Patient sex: M
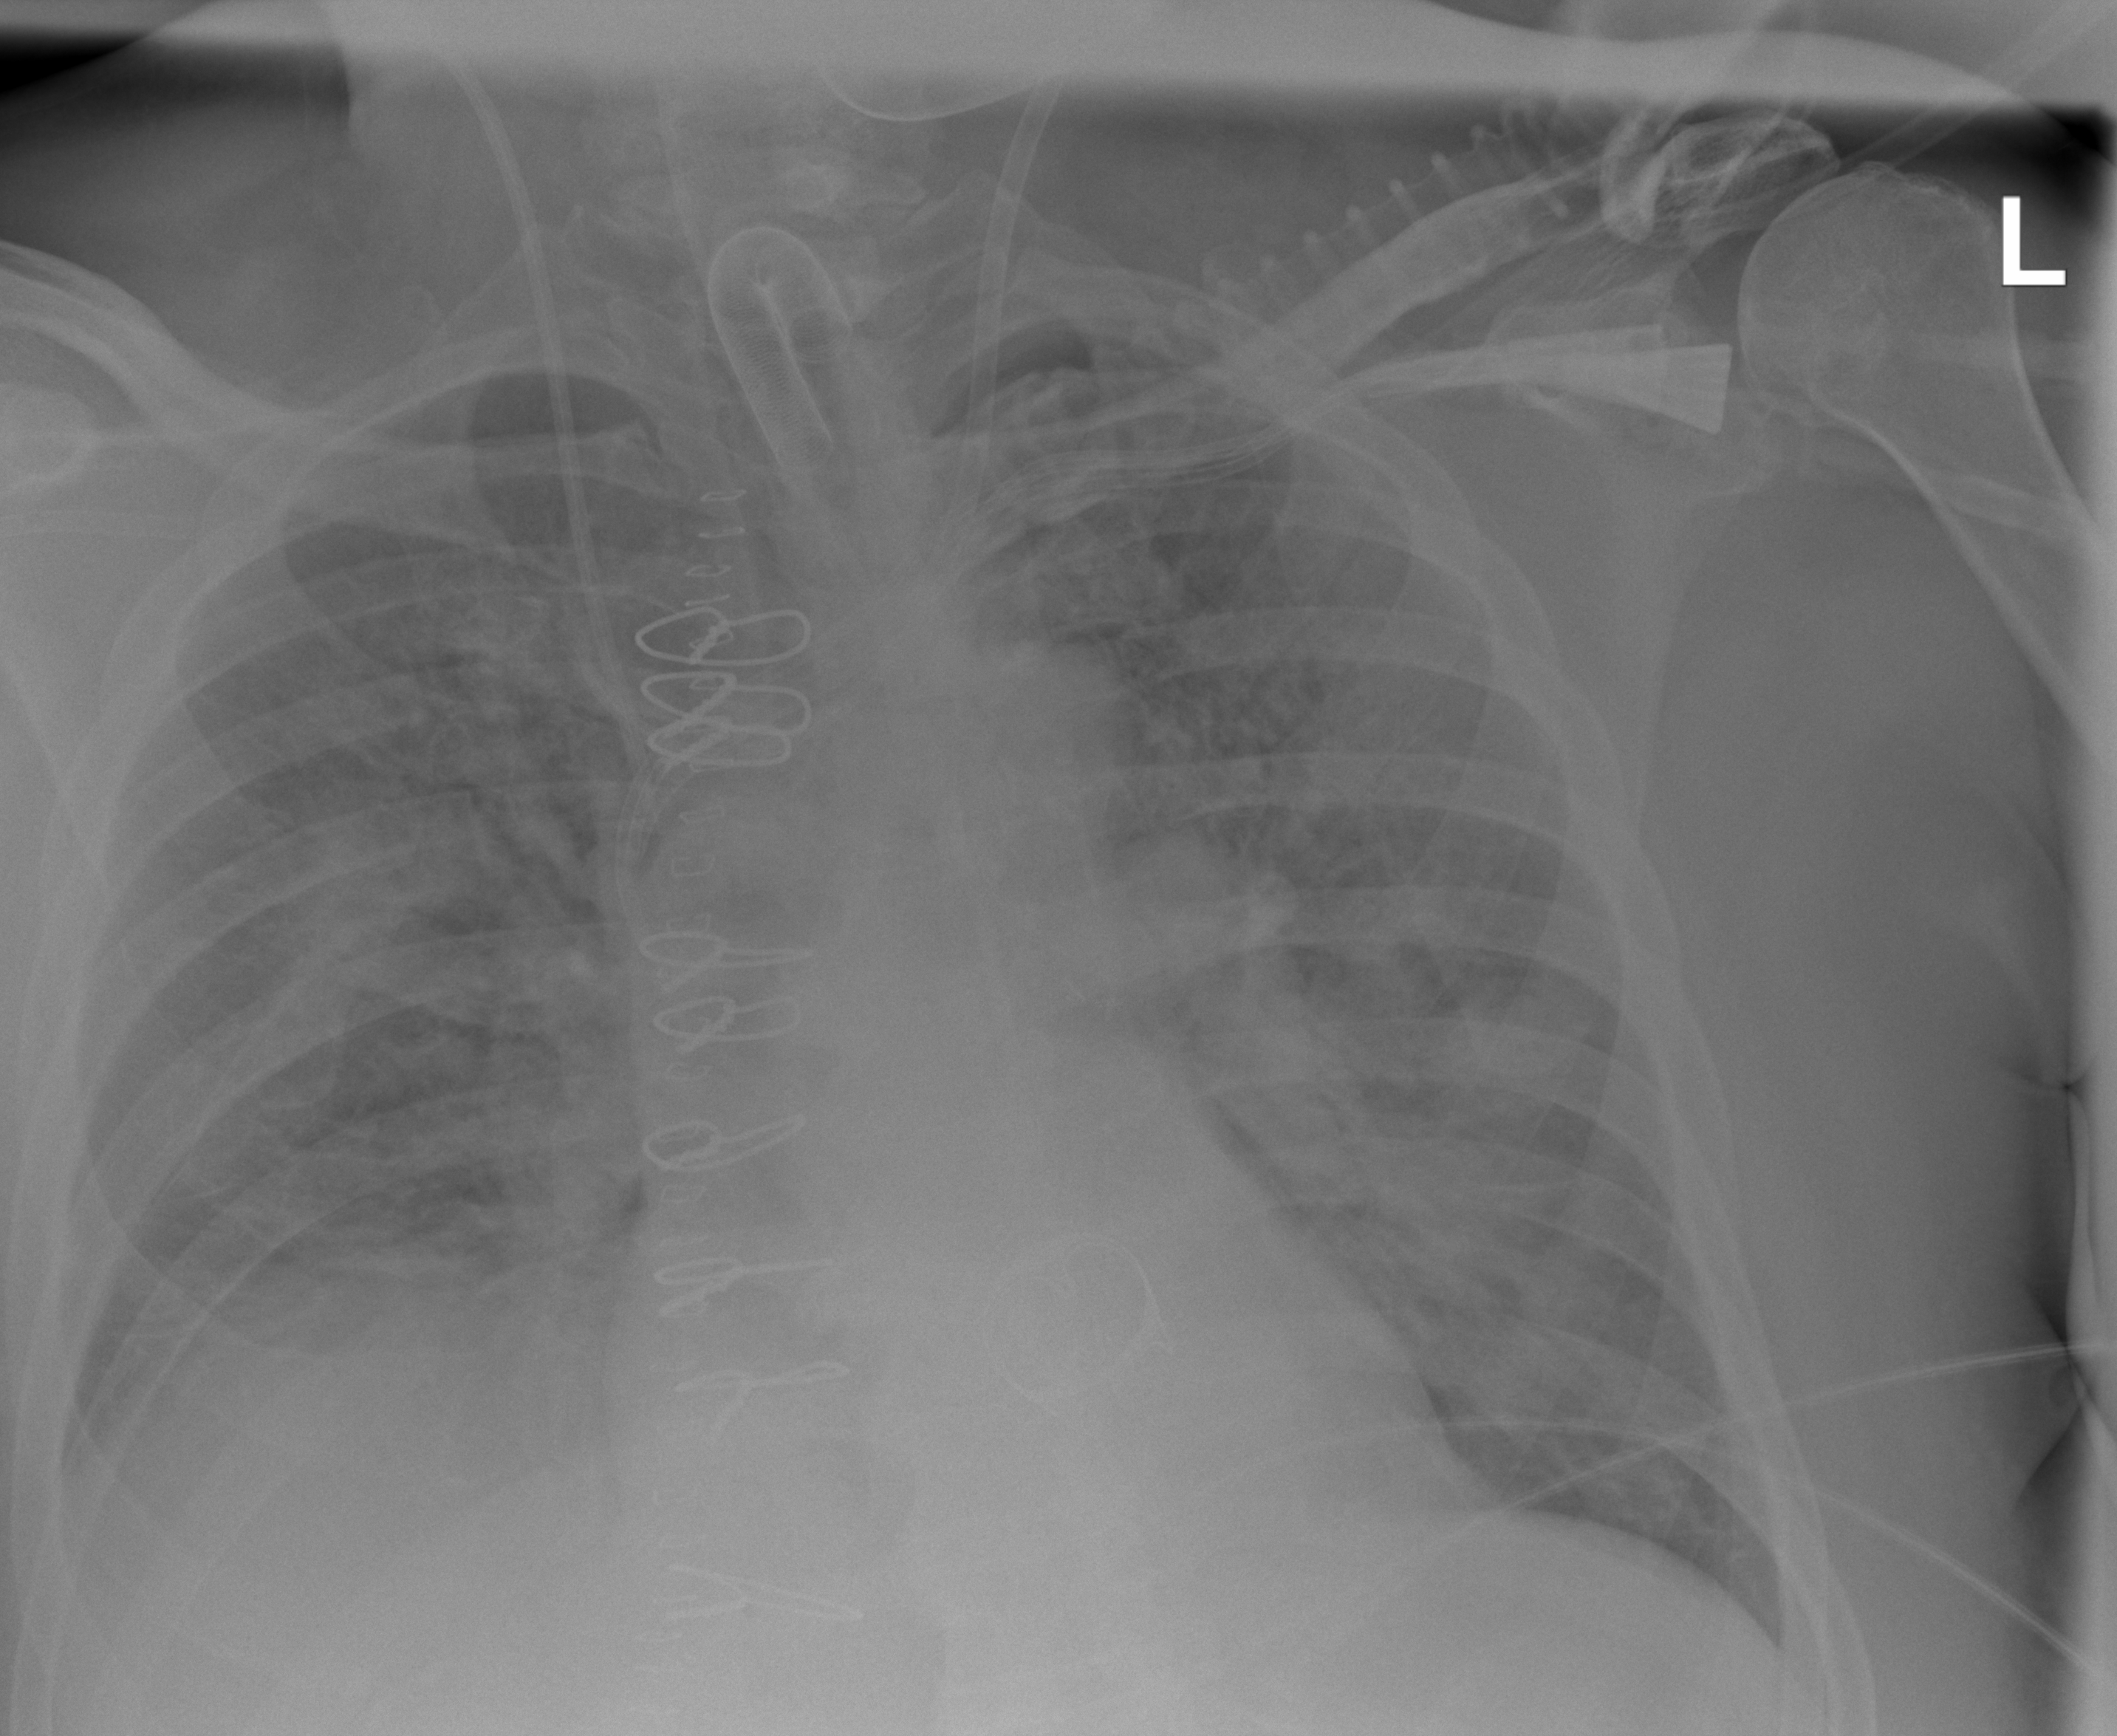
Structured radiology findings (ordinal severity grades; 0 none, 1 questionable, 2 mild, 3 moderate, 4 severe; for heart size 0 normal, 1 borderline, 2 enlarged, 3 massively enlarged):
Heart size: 0
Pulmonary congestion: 3
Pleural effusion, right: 0
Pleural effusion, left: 0
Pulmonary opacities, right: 4
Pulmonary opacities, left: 4
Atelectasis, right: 3
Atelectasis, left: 3